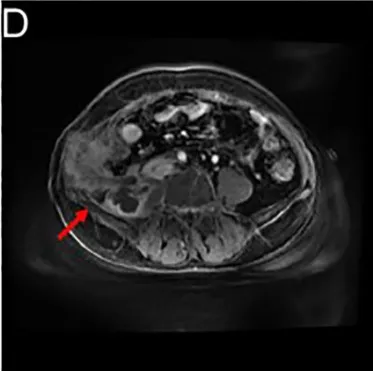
Showcases the occurrence of relapse, accompanied by a proliferation of lung metastatic nodules. (C, D) An assortment of inconstant masses (marked by the red arrows) materialized alongside the right abdominal wall and the formidable psoas major muscle.
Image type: radiology (mri)